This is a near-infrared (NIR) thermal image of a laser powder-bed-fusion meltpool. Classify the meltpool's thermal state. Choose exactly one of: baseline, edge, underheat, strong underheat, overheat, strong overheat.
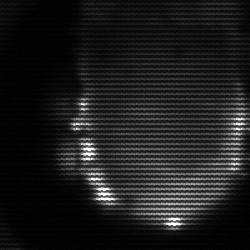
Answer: baseline